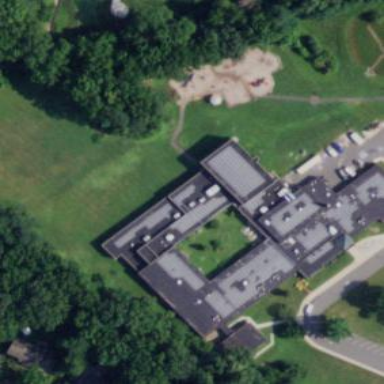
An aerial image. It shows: School building.